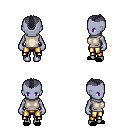
a pixel art fantasy rpg character, female body template, dark elf, purple skin, white sleeveless shirt, gold greaves, raven short mohawk hairstyle, black slippers, four views (front, back, left, right), 2x2 character sprite sheet, small pixel art, hard edges, no anti-aliasing